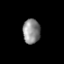
Tissue: prostate
Cell type: Myeloid cells
Senescence score: 0.7026
Nuclear area (px): 419
Mean DAPI intensity: 139.63